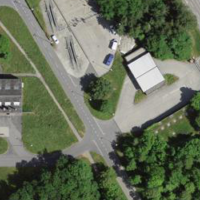
EUNIS habitat code: 54
Species observed at this site:
Fagus sylvatica